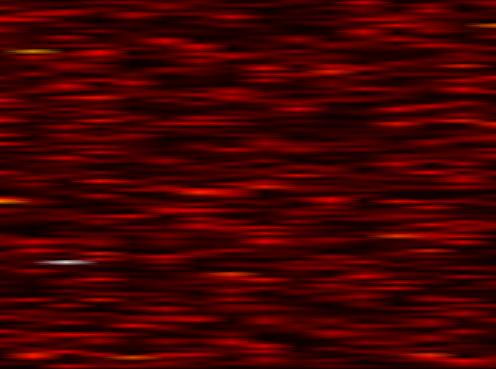
Label: UFMC